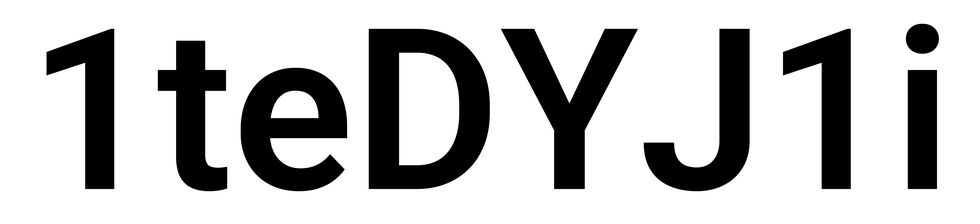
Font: Roboto_SemiBold